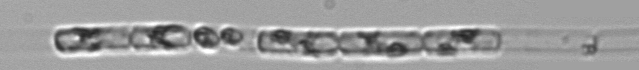
Label: Guinardia_delicatula_TAG_internal_parasite